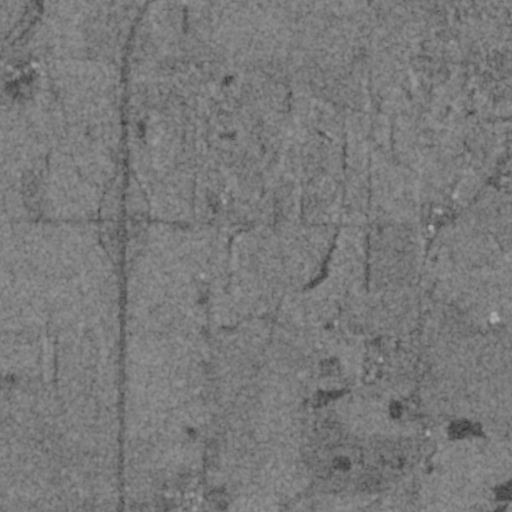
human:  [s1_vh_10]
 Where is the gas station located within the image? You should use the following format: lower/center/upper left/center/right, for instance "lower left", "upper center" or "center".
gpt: The gas station is located in the center right of the image.
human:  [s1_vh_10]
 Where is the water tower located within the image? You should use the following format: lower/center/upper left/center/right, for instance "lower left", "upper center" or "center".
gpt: The water tower is located in the upper center of the image.
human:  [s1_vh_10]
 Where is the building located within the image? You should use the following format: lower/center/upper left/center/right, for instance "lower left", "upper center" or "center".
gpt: The building is located in the right of the image.
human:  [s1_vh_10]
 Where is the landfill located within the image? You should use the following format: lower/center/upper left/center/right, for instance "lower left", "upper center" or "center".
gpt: There is no landfill in the image.

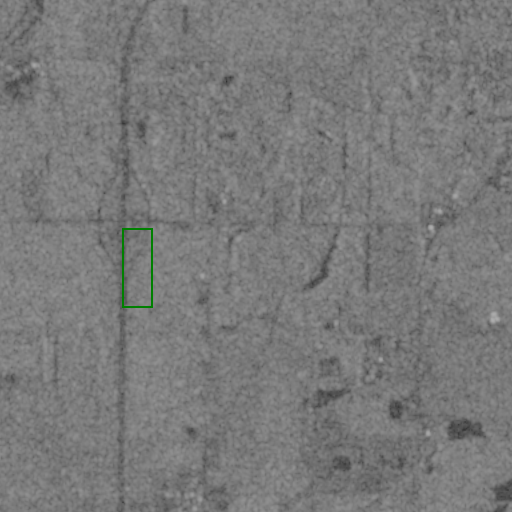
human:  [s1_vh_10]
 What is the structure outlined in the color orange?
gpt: There is no orange outline.
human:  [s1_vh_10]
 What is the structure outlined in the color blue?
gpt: There is no structure outlined in blue.